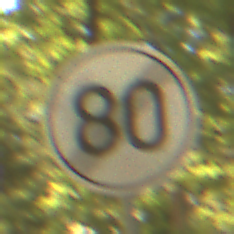
Verkehrszeichen: EndeGeschwindigkeit80
Umgebung: Outdoor, Nature
Tageszeit: Midday
Wetter: PartlyCloudy
Licht: Natural
Jahreszeit: NotSpecified
Kontrast: LowContrast